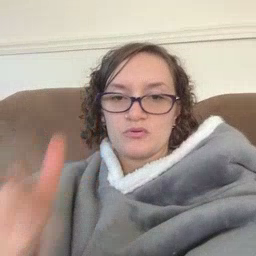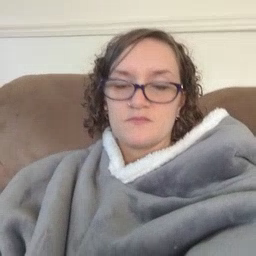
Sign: later